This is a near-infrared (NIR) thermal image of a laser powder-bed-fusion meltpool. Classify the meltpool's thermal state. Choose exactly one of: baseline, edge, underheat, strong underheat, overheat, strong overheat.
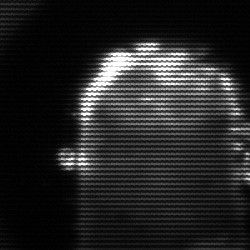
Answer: baseline